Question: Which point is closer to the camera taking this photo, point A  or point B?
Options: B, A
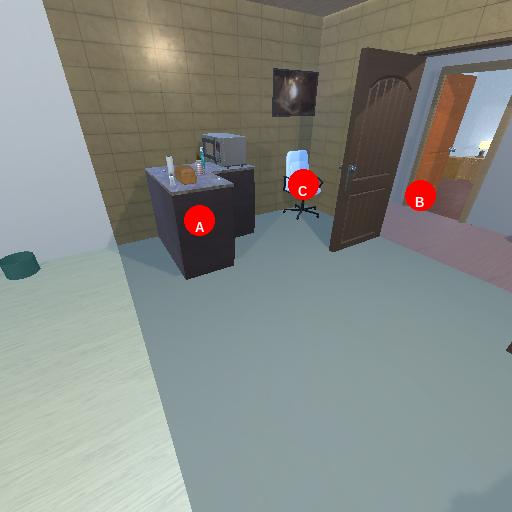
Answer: B